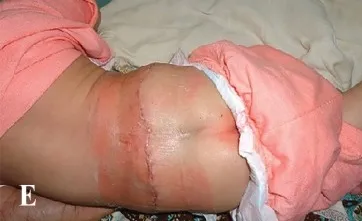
E: The wound was perfectly fine on the first dressing change on 5th postoperative day, after removal of steristrips.
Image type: medical_photograph (skin_photograph)